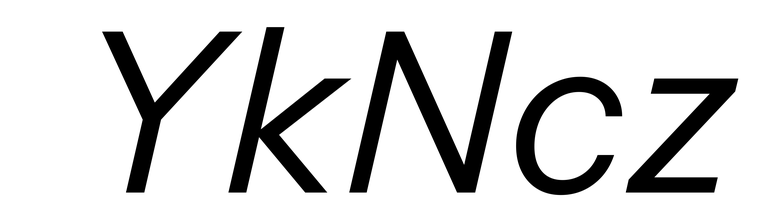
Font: InstrumentSans-Italic_Italic